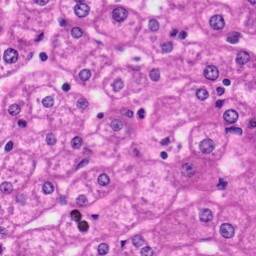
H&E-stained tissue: Liver